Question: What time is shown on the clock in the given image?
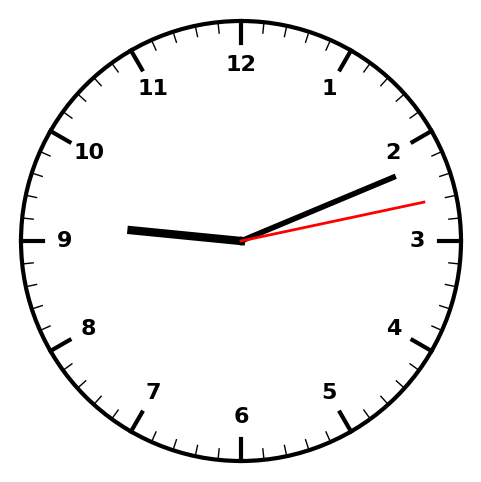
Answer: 09:11:13